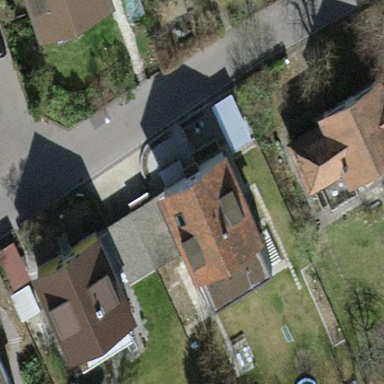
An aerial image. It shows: Detached building.